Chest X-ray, AP view. Patient: 63 years old, sex F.
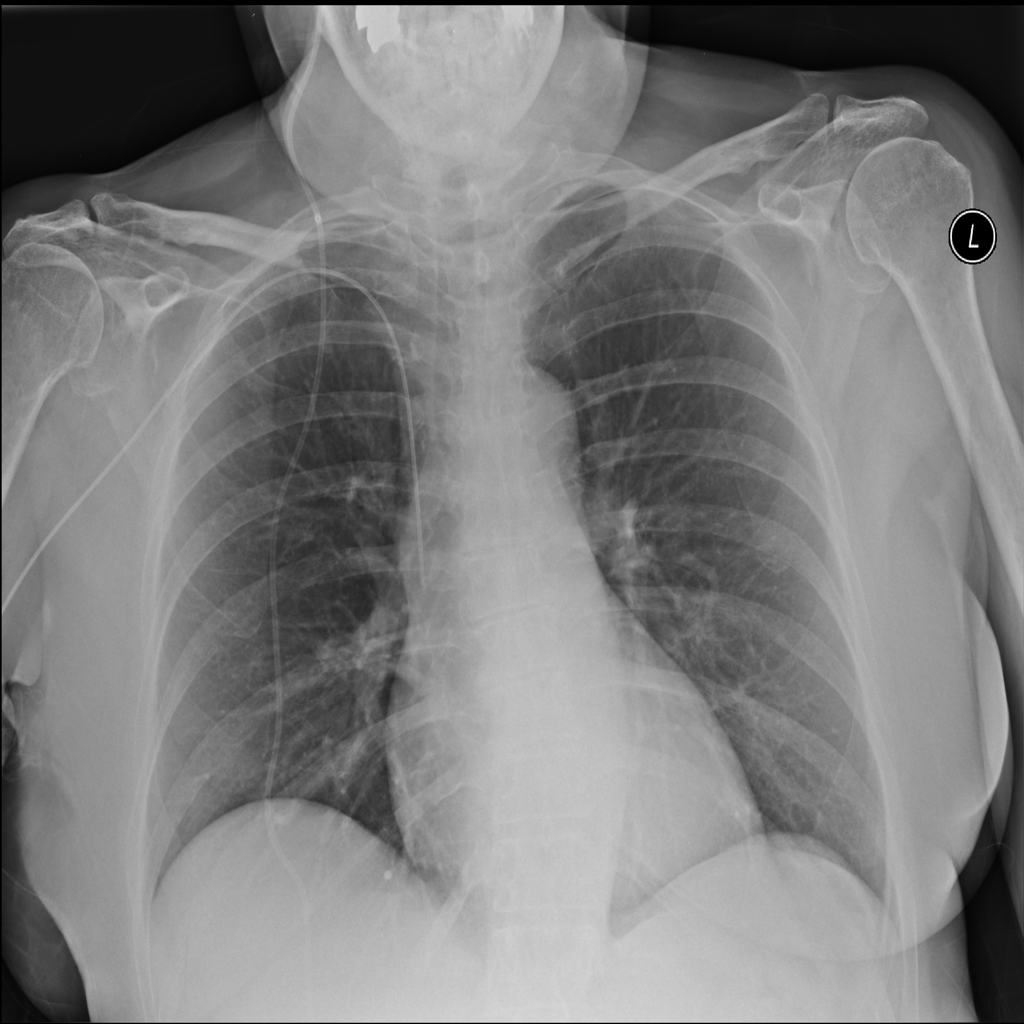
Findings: No Finding